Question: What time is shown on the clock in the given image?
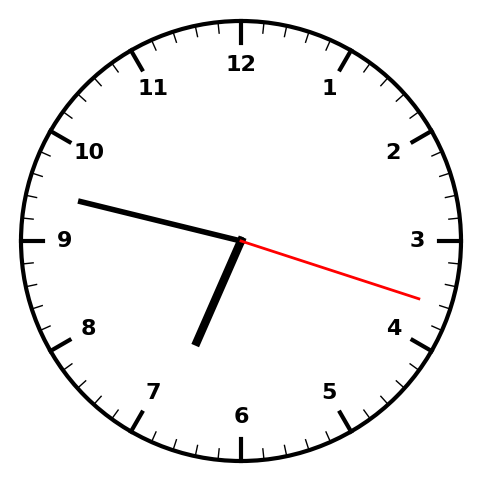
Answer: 06:47:18